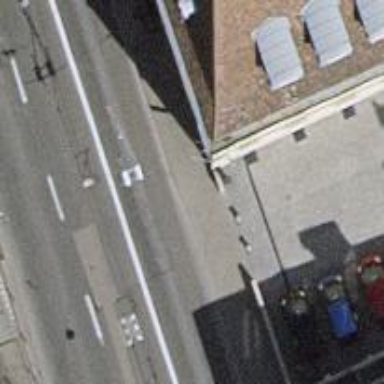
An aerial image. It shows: Rising bollard barrier.